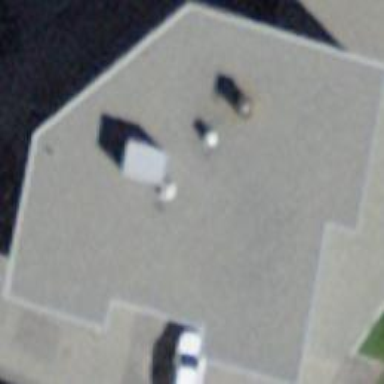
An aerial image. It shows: Building with flat roof.